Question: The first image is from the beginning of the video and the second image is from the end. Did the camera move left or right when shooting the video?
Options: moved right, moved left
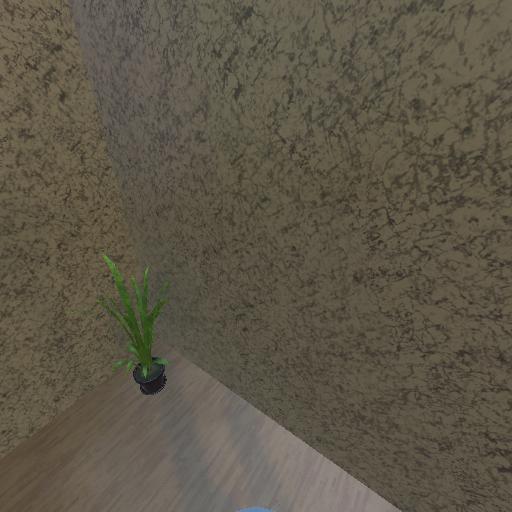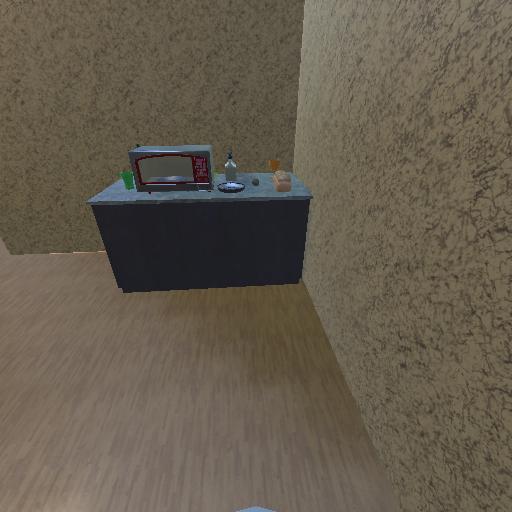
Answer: moved right